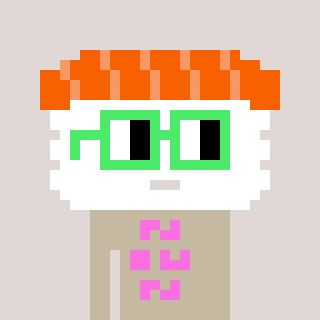
a pixel art character with square light green glasses, a nigiri-shaped head and a bege-colored body on a warm background